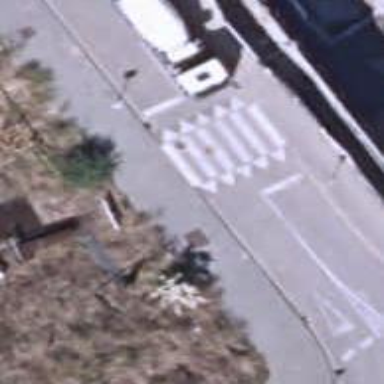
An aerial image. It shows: Marked crossing with traffic-calming table.